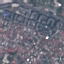
Land use / land cover: Residential